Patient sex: M
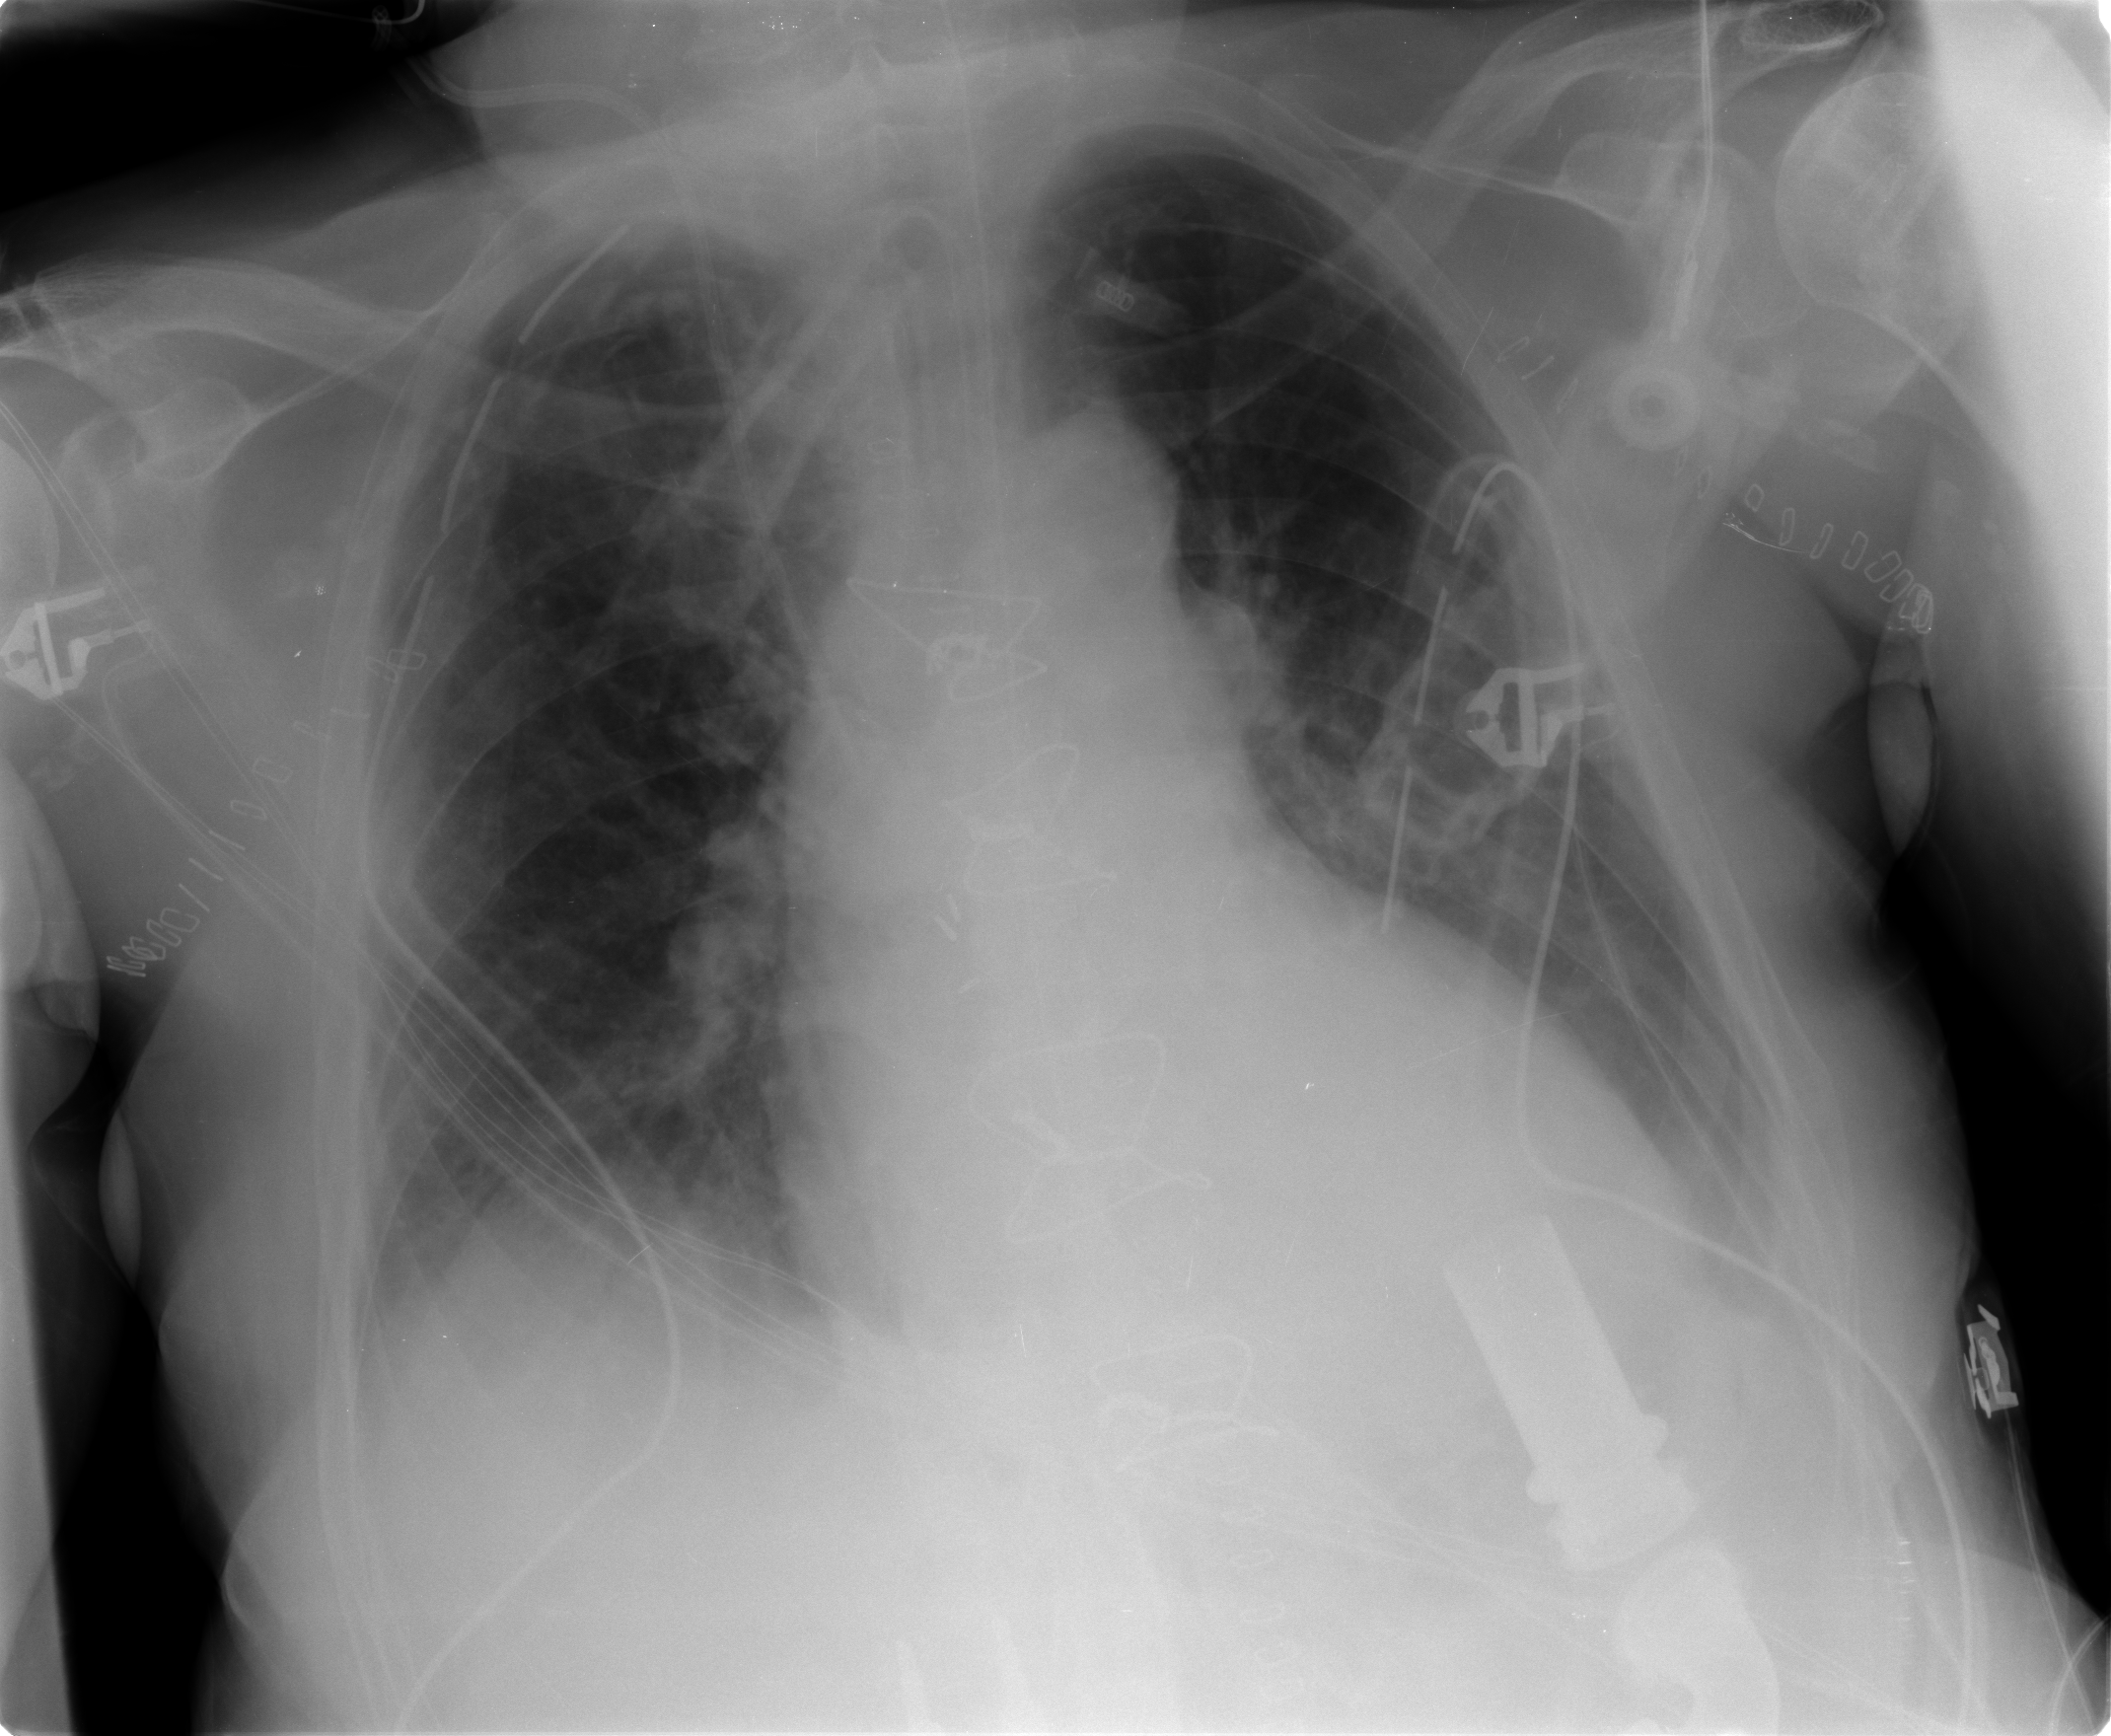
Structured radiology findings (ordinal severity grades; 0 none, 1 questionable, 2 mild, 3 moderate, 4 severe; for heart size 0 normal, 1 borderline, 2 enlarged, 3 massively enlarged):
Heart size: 2
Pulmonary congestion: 2
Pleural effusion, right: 1
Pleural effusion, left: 1
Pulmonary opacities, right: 0
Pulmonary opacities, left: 0
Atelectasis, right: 0
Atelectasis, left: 1